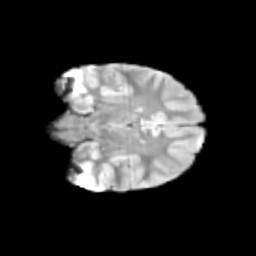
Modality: T2w
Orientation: coronal
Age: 9
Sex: male
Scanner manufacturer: siemens
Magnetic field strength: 3 T
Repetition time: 3.8 s
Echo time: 0.07 s